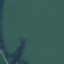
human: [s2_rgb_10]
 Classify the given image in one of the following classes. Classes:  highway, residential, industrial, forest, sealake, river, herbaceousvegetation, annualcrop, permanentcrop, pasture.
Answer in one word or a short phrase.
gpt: SeaLake